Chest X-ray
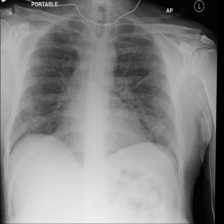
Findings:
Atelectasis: negative
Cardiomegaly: negative
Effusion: negative
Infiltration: negative
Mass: negative
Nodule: negative
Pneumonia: negative
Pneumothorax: negative
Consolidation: negative
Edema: negative
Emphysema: negative
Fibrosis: negative
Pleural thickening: negative
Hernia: negative